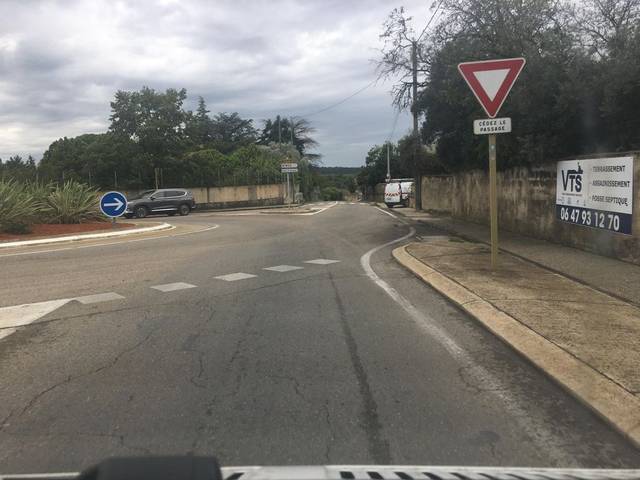
Region: France
Coordinates: 43.999, 4.415